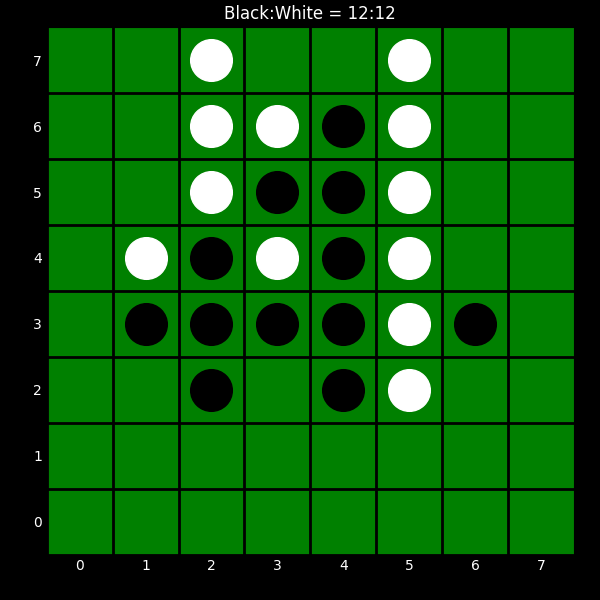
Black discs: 12
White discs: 12